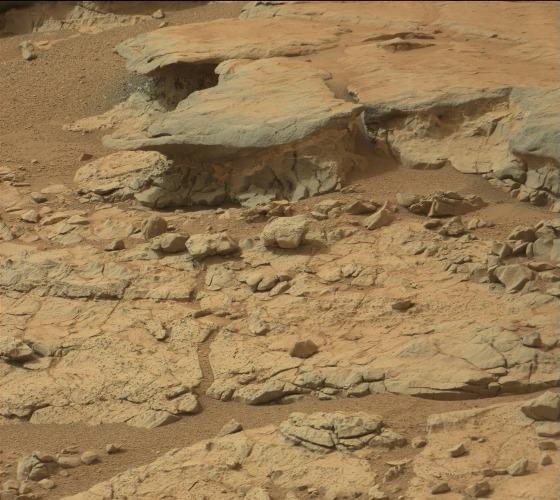
Terrain classes present: Bedrock, Gravel / Sand / Soil, Rock, Shadow